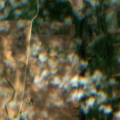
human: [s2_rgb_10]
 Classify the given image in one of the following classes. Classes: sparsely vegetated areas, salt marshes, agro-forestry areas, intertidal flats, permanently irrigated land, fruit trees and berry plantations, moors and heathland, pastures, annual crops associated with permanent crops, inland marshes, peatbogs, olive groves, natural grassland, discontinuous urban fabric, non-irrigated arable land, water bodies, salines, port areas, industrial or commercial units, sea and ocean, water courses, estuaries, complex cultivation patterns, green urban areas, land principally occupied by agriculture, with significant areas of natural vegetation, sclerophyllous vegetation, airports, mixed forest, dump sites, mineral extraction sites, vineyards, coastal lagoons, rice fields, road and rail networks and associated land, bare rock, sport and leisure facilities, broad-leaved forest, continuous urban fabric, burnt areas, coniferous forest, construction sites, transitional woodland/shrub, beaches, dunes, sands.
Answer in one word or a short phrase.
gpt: non-irrigated arable land, pastures, complex cultivation patterns, land principally occupied by agriculture, with significant areas of natural vegetation, broad-leaved forest